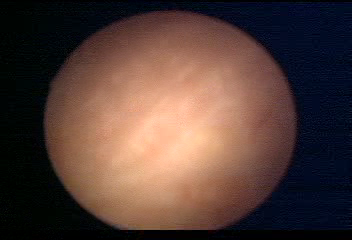
Modality: WLC
Class: Normal mucosa
Bladder cancer association: No